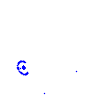
Particle: proton